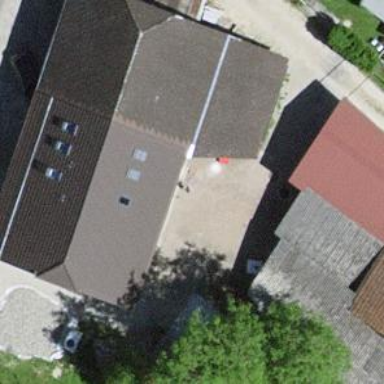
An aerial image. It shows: Farm building.